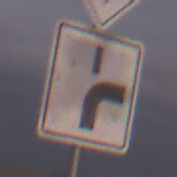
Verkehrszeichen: VerlaufVorfahrtsstrasse8
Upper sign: Vorfahrtsstrasse
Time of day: SunriseSunset
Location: Outdoor (Nature)
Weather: PartlyCloudy
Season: NotSpecified
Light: Natural